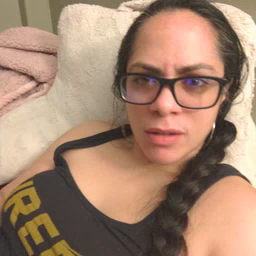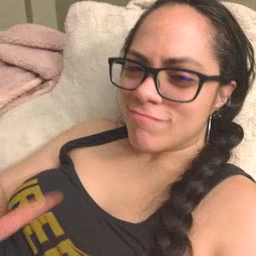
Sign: not